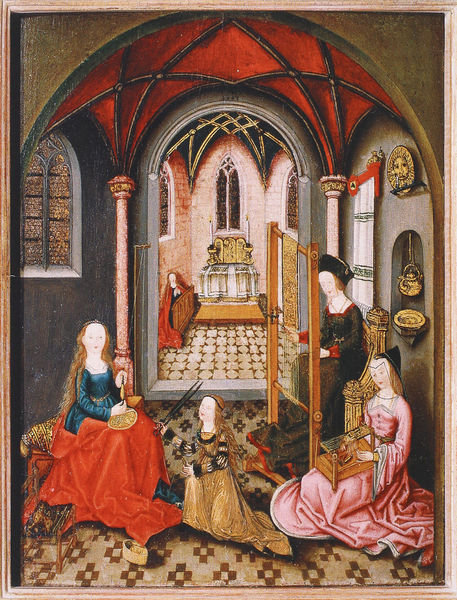
Titel: Maria als Tempeljungfrau
Institution: Riggisberg, Abegg-Stiftung
Schlagwörter: blau, mann, frauen, grün, menschen, mädchen, sitzen, fenster, frau, hut, kleider, raum, stuhl, säule, zimmer, dach, rot, schloss, muster, ornament, architektur, innenraum, niederlande, vorhang, kirche, boden, haare, interieur, decke, innen, kind, musik, gotik, rosa, bogen, fußboden, hof, thron, wandteppich, kammer, sticken, gewölbe, fliesen, trohn, hauben, beten, gebet, altar, mittelalter, kapelle, garn, weben, kessel, webstuhl, spätgotik, stickrahmen, van eyck, bnt, strinterieur, baldarin, van eyeck, nstrument